Question:
Ok, in itunesconnect, it says Preview or download your daily and weekly sales information here.
but when I click in, I only can preview on the chart? How can I download?
if I want to count the total number of downloads for my app, I have to create my own excel and fill in the number everyday myself?
thanks
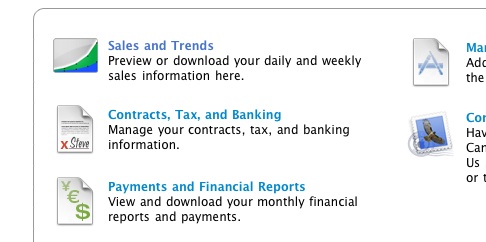
Answer: 1) Login to iTunes Connect
<URL>
2) Go to Sales and Trends
3) Click the Sales tab
4) Select the day with the pop-up, (or the week if you want a weekly report)
5) Click "Sales Report" on the right to download the report
6) Repeat as necessary